Question: I am having an excel sheet tracking member donations. I'm pasting the picture which will explain the situation. Essentially, I am trying to set N/A values (result of failed lookup) to the next non N/A value in the same column but having another column with same value as the row that had N/A column. I am unable to come up with formula for the same. I tried using the code fragments from solutions to problems that looked closer, but have not been able to make it work
Tried using multiple ways of SUMPRODUCT, INDEX MATCH combos etc. But none of them worked

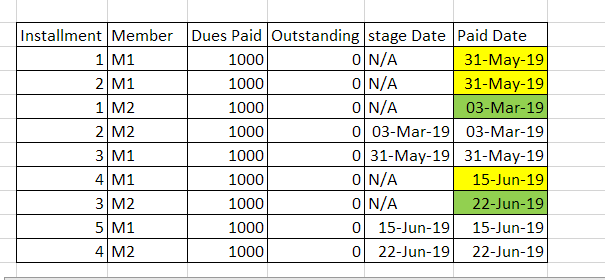
Answer: This is an Array formula, enter with Ctrl+Shift+Enter:
'''
=IF(ISNUMBER($G4),$G4,SUMPRODUCT(SMALL(IF(($D4:$D$12=$D4)*($G4:$G$12<>"N/A"),($D4:$D$12=$D4)*$G4:$G$12,99999),1)))
'''
<URL>